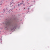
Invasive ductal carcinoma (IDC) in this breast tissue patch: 1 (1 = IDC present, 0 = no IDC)